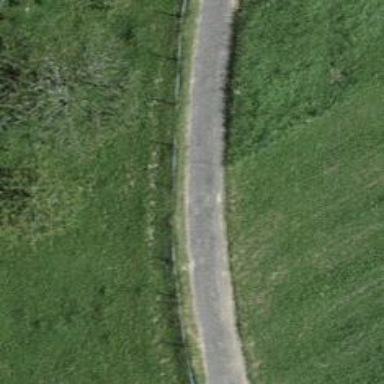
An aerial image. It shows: Paved track road with grade1 track type.